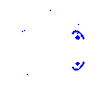
Particle: kaon